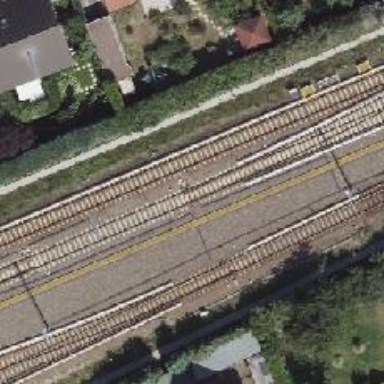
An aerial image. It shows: Rail siding with bottom electrified rail.